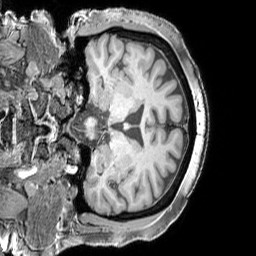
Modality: T1w
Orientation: coronal
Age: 71
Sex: female
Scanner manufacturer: siemens
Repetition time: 2.3 s
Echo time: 0.00226 s